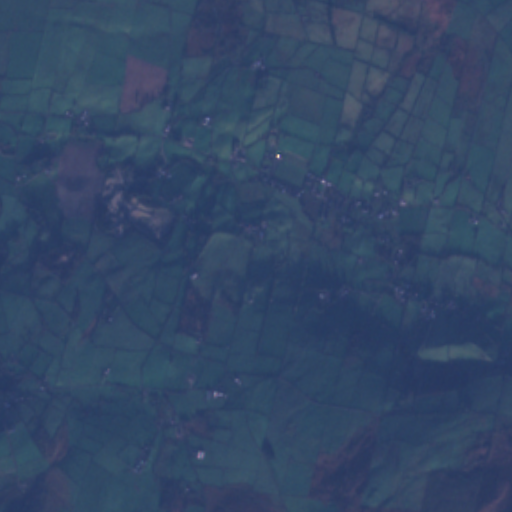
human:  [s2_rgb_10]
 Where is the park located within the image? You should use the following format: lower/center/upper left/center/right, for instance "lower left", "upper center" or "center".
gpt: The park is located in the upper center of the image.
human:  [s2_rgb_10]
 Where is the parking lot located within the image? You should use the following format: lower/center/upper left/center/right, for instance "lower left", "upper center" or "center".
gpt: The parking lot is located in the upper center of the image.
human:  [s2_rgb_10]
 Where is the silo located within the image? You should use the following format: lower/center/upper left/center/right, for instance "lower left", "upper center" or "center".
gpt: The silo is located in the center right of the image.
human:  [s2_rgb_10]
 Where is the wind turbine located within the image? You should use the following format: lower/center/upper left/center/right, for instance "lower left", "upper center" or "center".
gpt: The wind turbine is located in the upper right of the image.
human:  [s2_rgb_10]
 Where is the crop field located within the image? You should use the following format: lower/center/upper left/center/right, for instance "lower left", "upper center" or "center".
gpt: There is no crop field in the image.